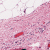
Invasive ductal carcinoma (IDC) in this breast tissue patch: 0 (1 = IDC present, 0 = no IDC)